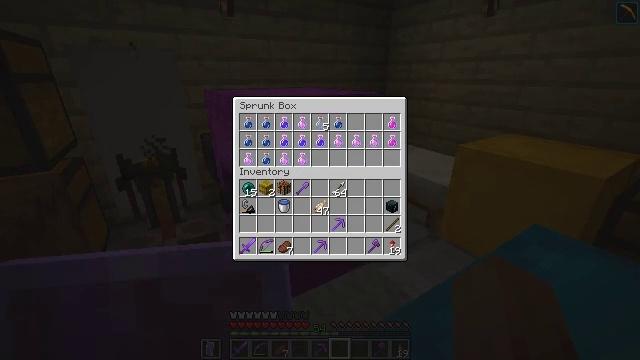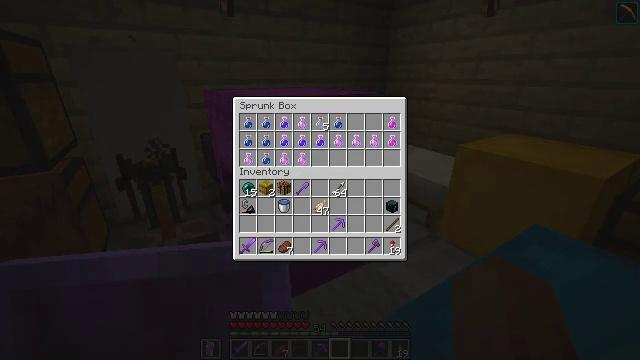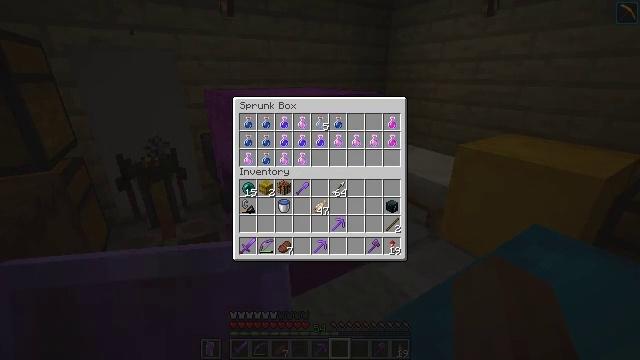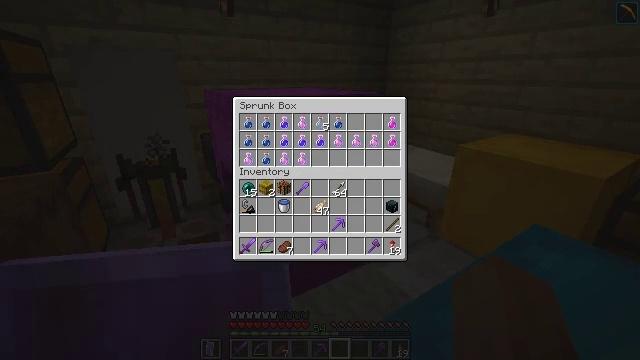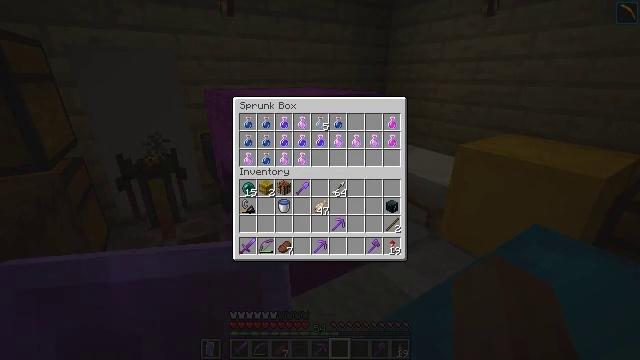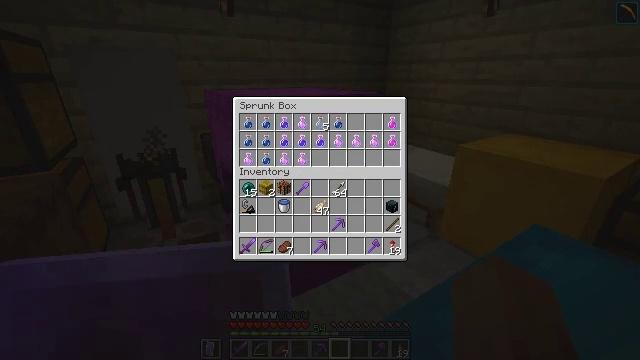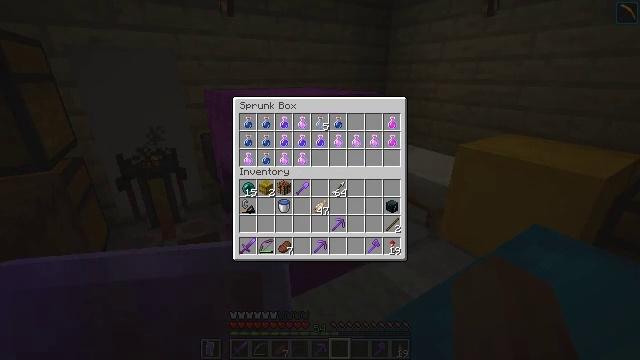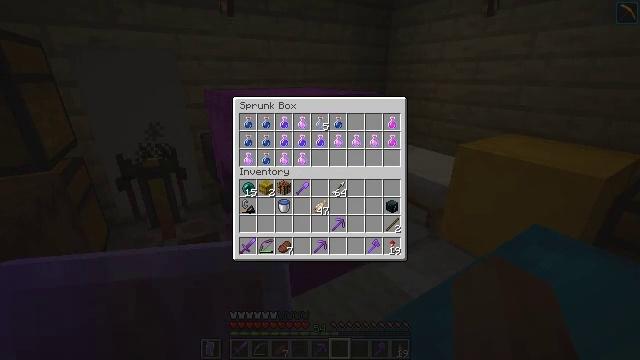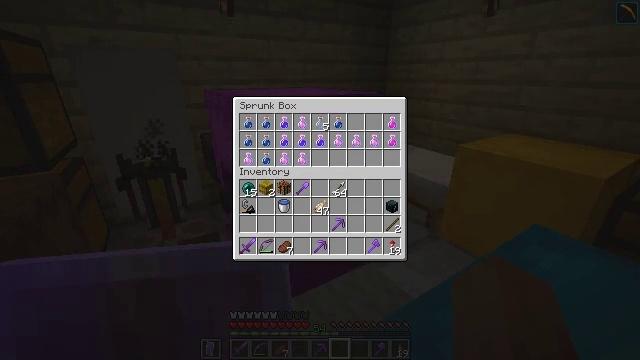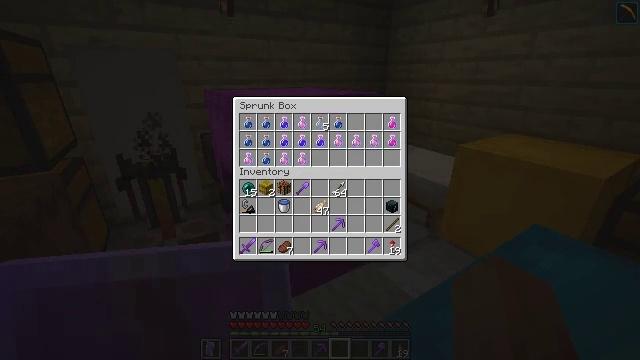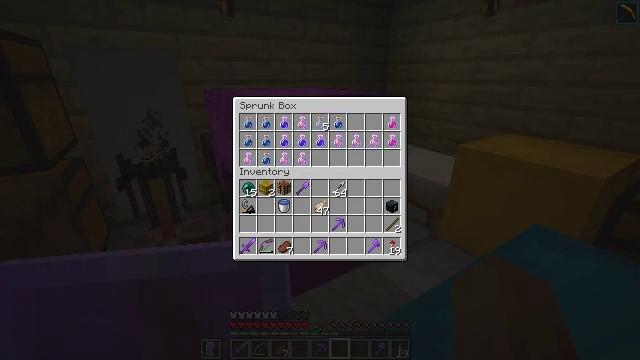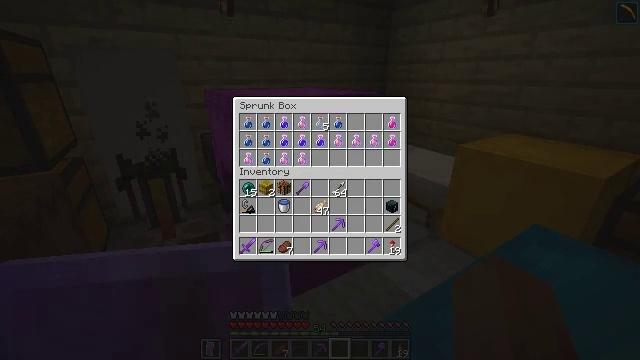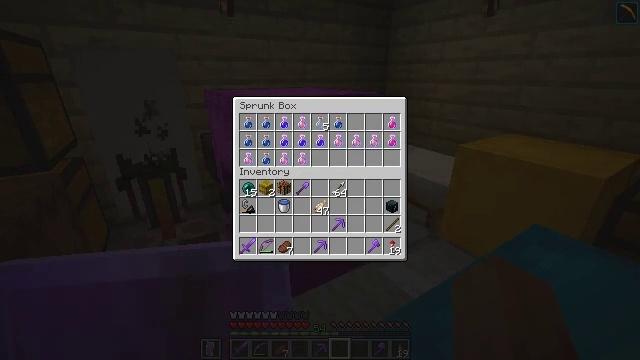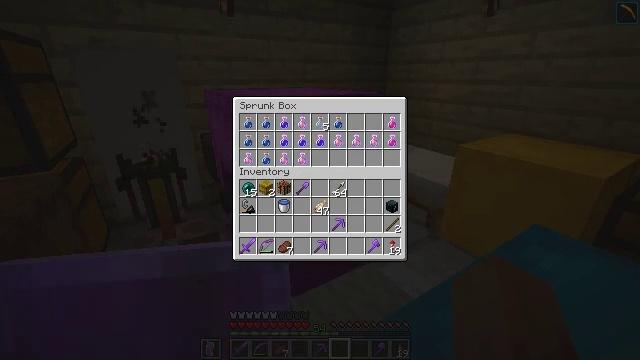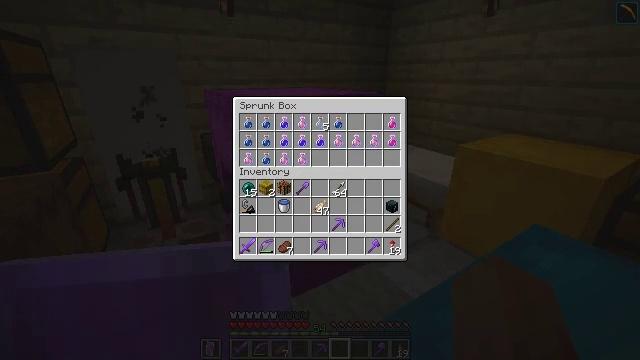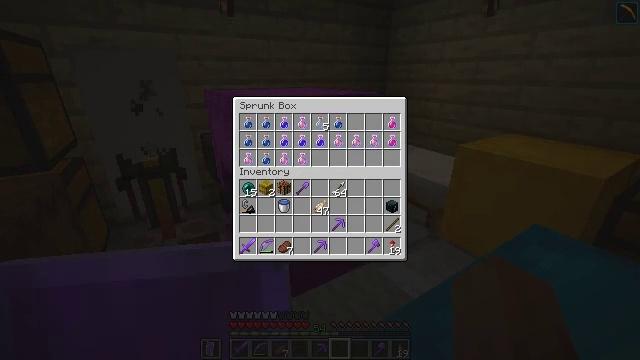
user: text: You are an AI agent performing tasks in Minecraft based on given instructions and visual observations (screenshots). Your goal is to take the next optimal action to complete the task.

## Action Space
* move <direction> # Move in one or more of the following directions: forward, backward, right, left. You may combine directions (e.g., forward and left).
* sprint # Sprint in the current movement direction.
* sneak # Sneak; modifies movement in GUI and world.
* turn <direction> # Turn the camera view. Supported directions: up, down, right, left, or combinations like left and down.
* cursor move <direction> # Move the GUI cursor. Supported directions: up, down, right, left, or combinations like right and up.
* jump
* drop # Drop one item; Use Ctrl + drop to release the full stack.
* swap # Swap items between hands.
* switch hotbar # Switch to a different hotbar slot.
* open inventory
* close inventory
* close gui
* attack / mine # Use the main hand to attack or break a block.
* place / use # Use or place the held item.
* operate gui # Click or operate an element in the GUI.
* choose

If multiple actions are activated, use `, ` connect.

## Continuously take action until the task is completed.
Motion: motion action
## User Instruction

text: Combat the squid.
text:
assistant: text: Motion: no_op
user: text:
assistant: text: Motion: no_op
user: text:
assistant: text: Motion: no_op
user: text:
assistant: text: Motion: no_op
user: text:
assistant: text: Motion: no_op
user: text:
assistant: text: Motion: no_op
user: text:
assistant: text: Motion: no_op
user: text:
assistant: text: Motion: no_op
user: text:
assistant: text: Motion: no_op
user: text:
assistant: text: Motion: no_op
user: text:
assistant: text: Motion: no_op
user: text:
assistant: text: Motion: no_op
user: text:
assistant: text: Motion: no_op
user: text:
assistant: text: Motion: no_op
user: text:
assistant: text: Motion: no_op
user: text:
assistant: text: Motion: no_op
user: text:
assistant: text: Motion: no_op
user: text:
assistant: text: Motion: no_op
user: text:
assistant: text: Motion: no_op
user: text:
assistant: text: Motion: no_op
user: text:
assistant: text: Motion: no_op
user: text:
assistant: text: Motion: no_op
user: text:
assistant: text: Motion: no_op
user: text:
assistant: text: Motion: no_op
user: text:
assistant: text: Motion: no_op
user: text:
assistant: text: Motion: no_op
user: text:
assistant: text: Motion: no_op
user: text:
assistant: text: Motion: no_op
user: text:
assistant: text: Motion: no_op
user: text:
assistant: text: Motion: no_op